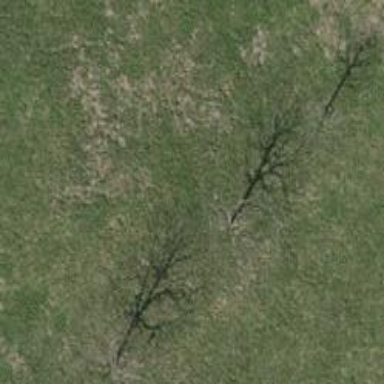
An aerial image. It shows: Single tag "natural: tree."